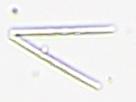
Label: Thalassionema